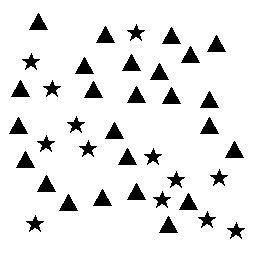
Squares: 0
Triangles: 25
Stars: 13
Total shapes: 38